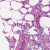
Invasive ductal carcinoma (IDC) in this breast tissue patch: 0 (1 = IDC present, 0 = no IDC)